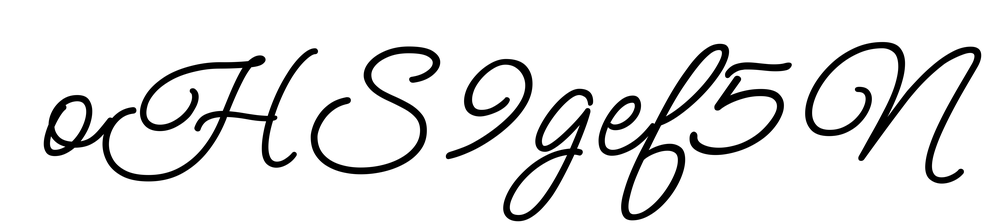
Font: MeowScript-Regular